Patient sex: F
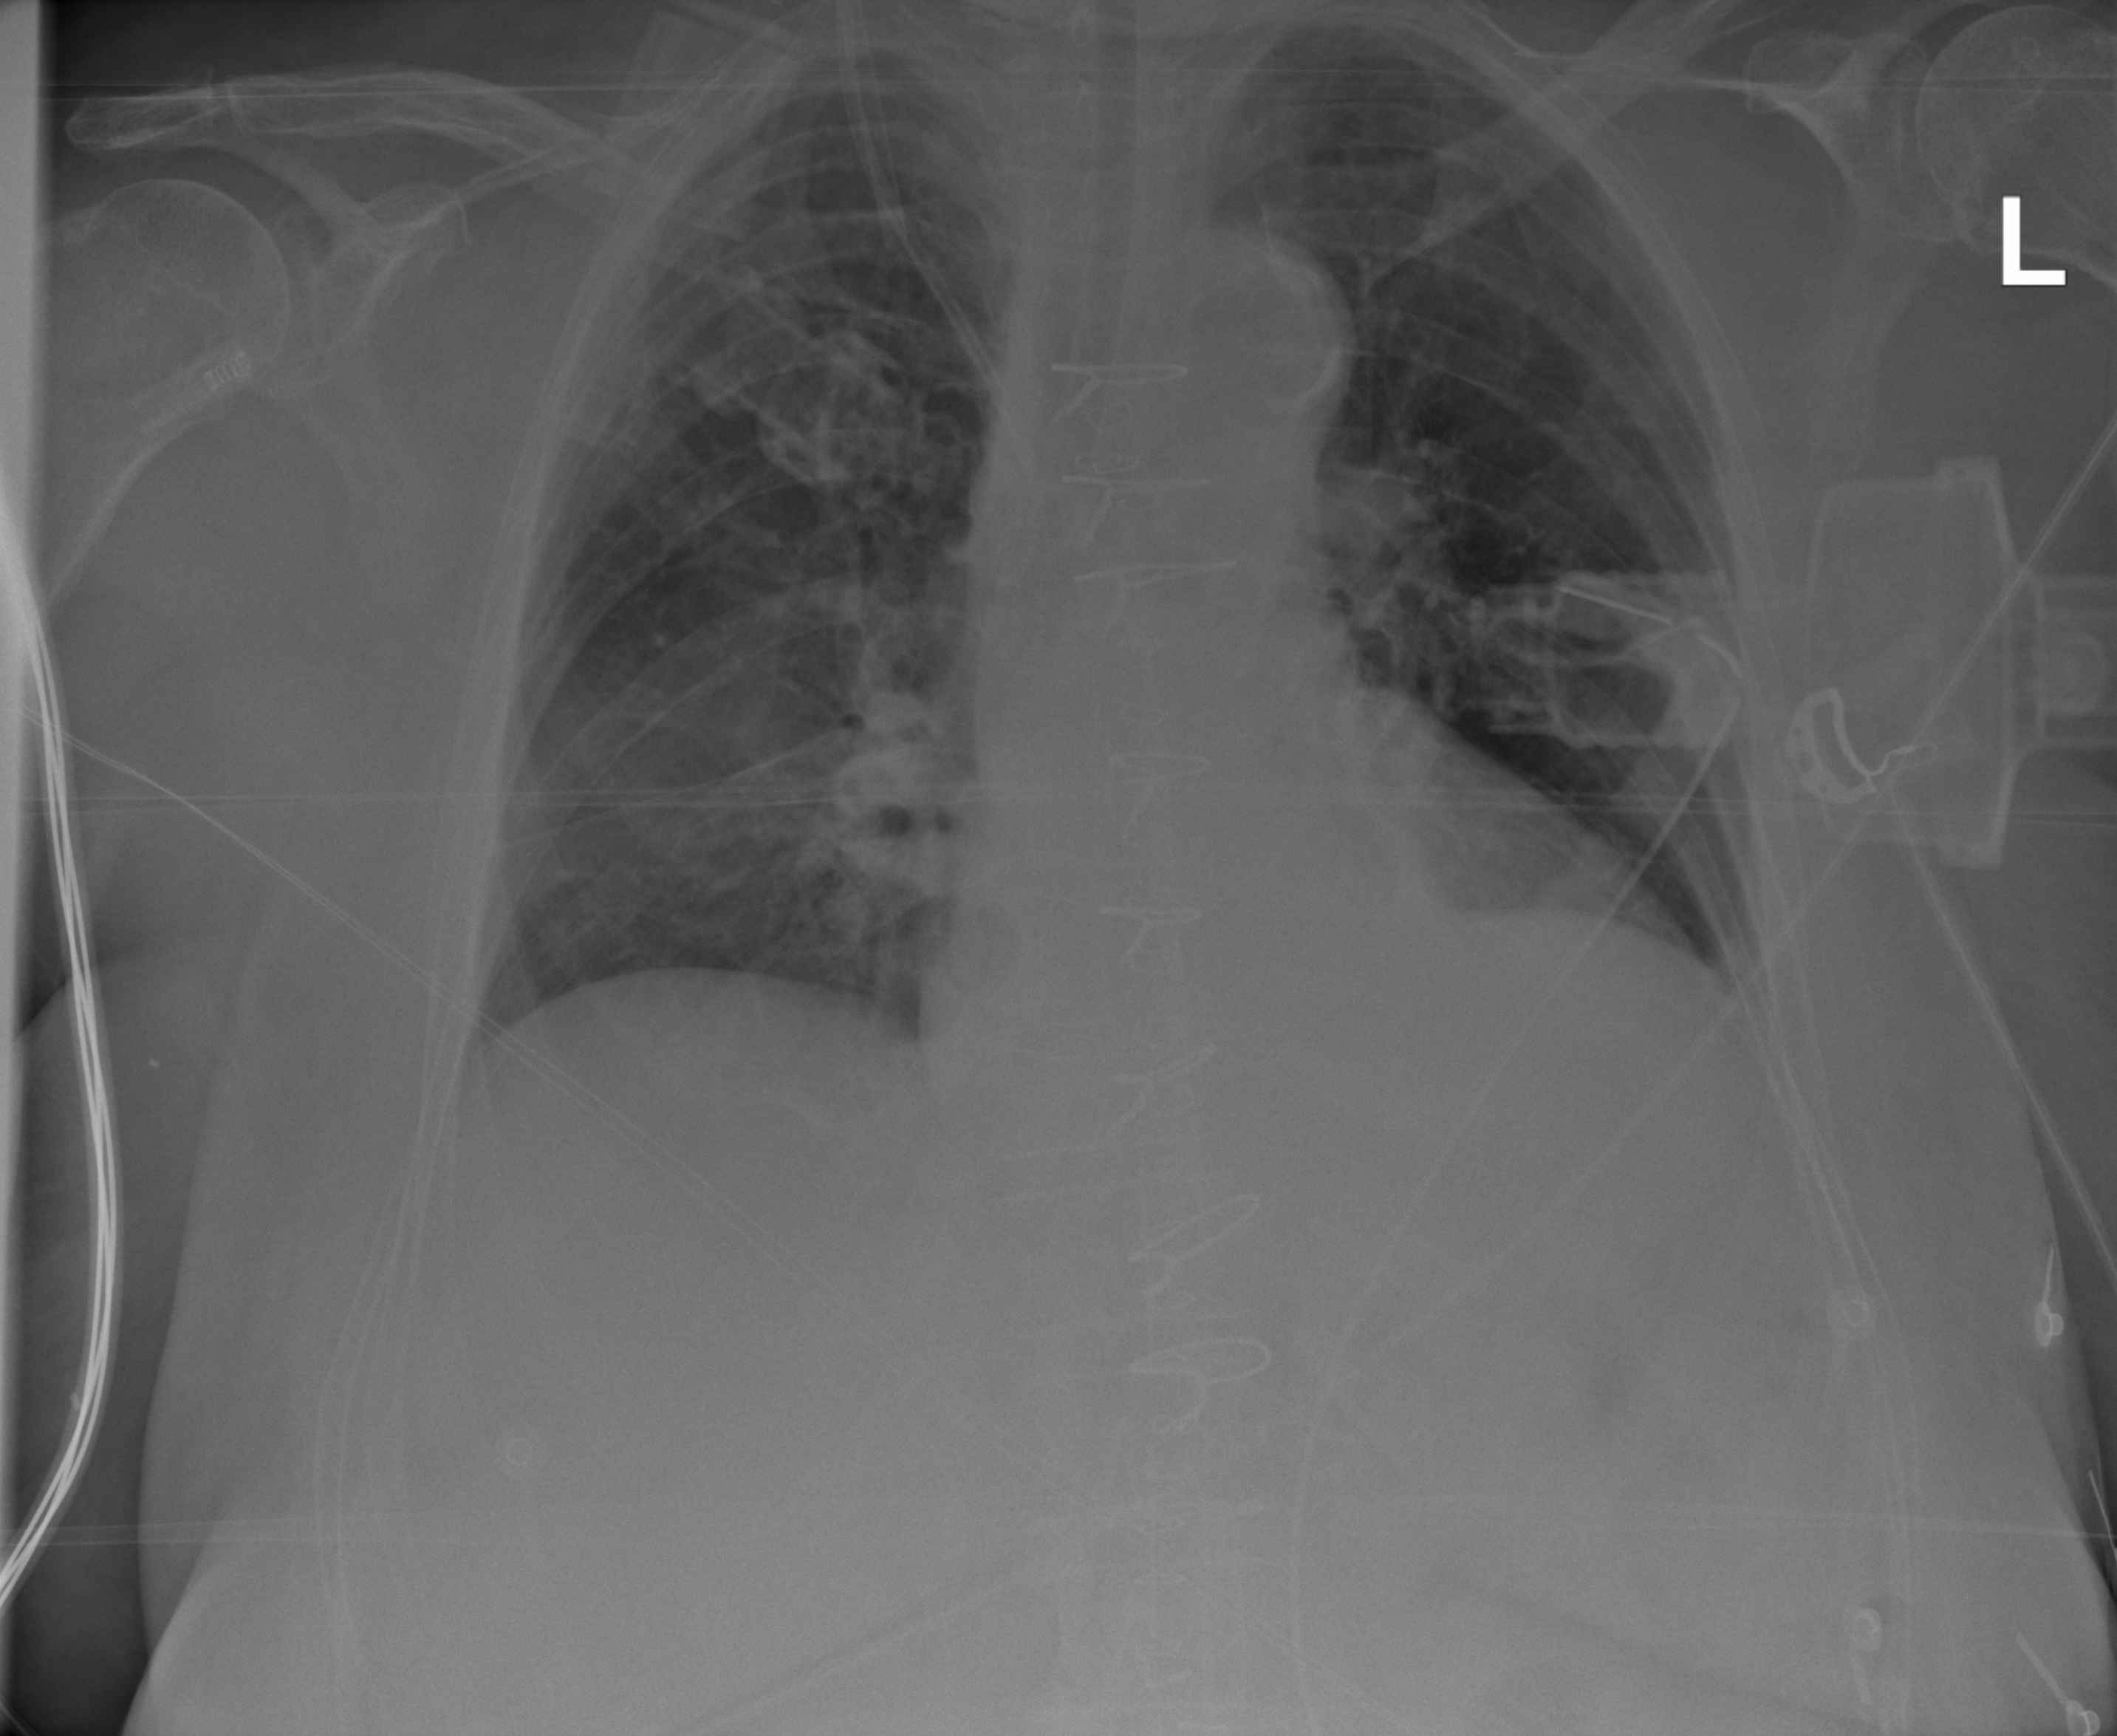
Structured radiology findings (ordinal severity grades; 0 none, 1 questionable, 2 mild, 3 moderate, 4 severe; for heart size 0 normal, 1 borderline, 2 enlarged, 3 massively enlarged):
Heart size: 1
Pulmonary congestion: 0
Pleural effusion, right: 0
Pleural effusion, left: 0
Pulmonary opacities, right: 1
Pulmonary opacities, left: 0
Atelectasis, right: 2
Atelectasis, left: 1